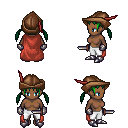
a pixel art fantasy rpg character, female body template, human, dark skin, maroon cape, white pants, green twin-tailed hairstyle, leather cap, metal gloves, metal boots, dagger, four views (front, back, left, right), 2x2 character sprite sheet, small pixel art, hard edges, no anti-aliasing